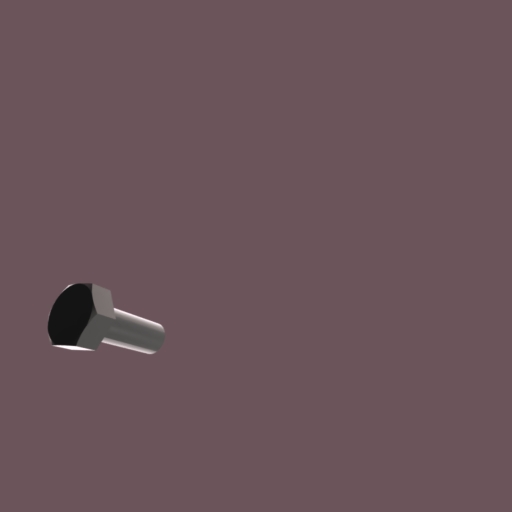
Label: bolt